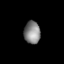
Tissue: lung
Cell type: Epithelial cells
Senescence score: 0.1969
Nuclear area (px): 359
Mean DAPI intensity: 132.674